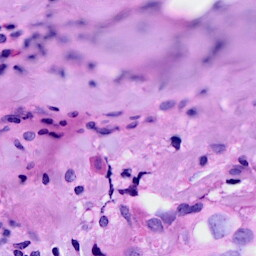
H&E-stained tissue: Breast